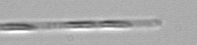
Label: Leptocylindrus